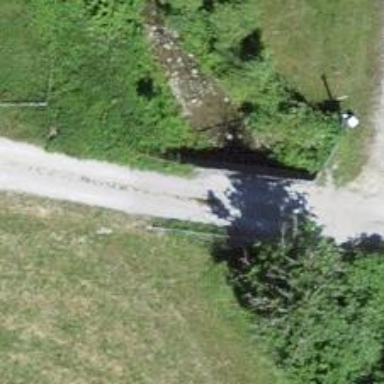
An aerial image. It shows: Service road that crosses over bridge.